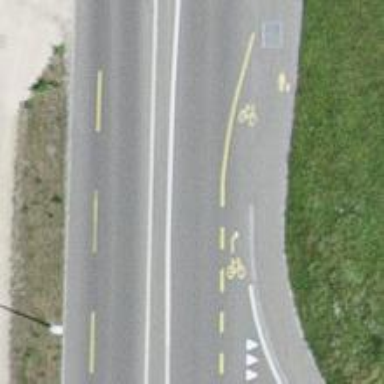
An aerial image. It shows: Asphalt sidewalk along cycleway.